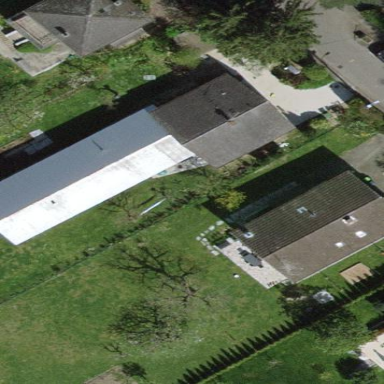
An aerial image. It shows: Garden enclosed by fence.